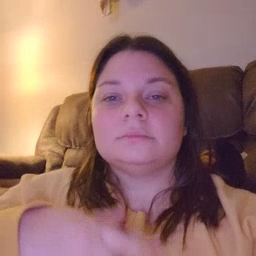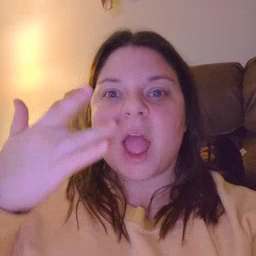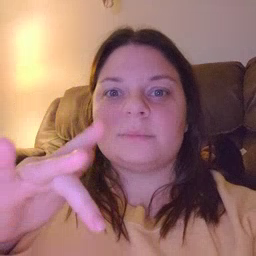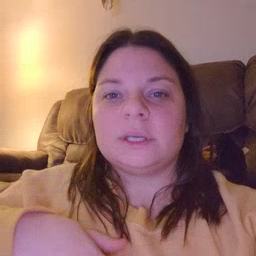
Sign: empty